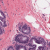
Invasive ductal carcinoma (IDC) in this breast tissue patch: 0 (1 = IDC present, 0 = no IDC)